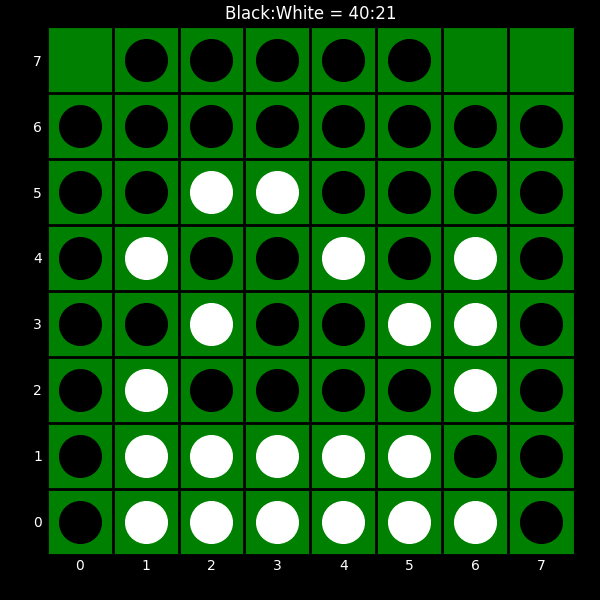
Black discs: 40
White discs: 21